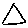
Label: triangle